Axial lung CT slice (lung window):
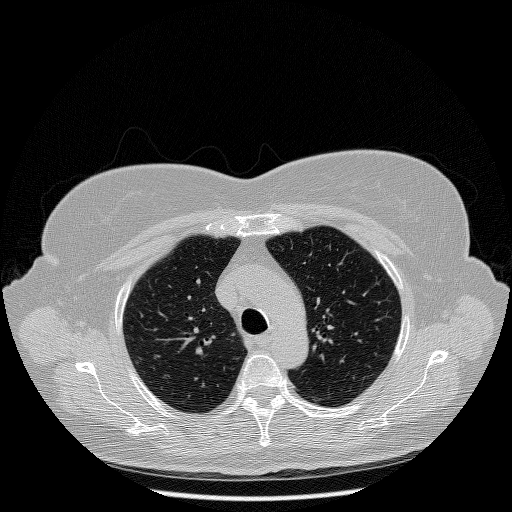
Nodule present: no